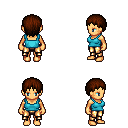
a pixel art fantasy rpg character, female body template, human, tanned skin, teal pirate shirt, gold greaves, brown plain hairstyle, four views (front, back, left, right), 2x2 character sprite sheet, small pixel art, hard edges, no anti-aliasing